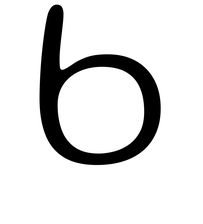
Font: Gluten_ExtraLight